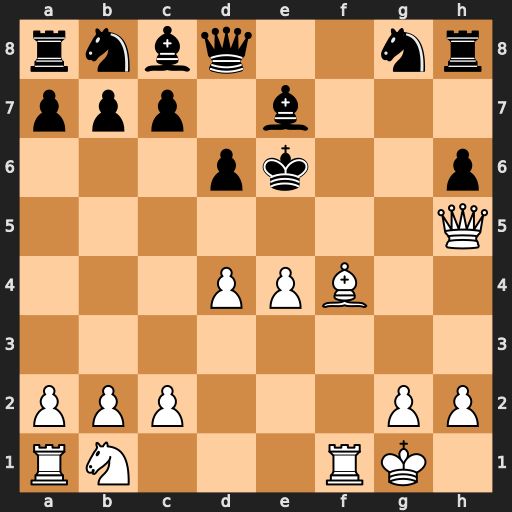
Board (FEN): rnbq2nr/ppp1b3/3pk2p/7Q/3PPB2/8/PPP3PP/RN3RK1
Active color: w
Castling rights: -
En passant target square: -
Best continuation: Qf5#